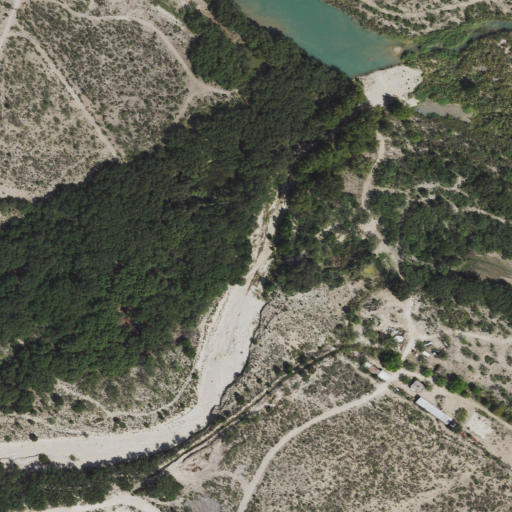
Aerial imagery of valley in Texas named Richland Canyon containing shrub, woody wetlands, evergreen forest, open water, herbaceous wetlands, grassland, low intensity development, and open development